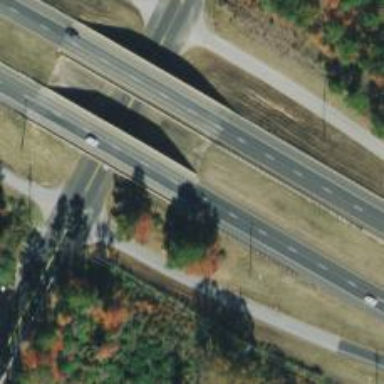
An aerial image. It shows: Expressway bridge with asphalt surface at the trunk highway level.